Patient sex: M
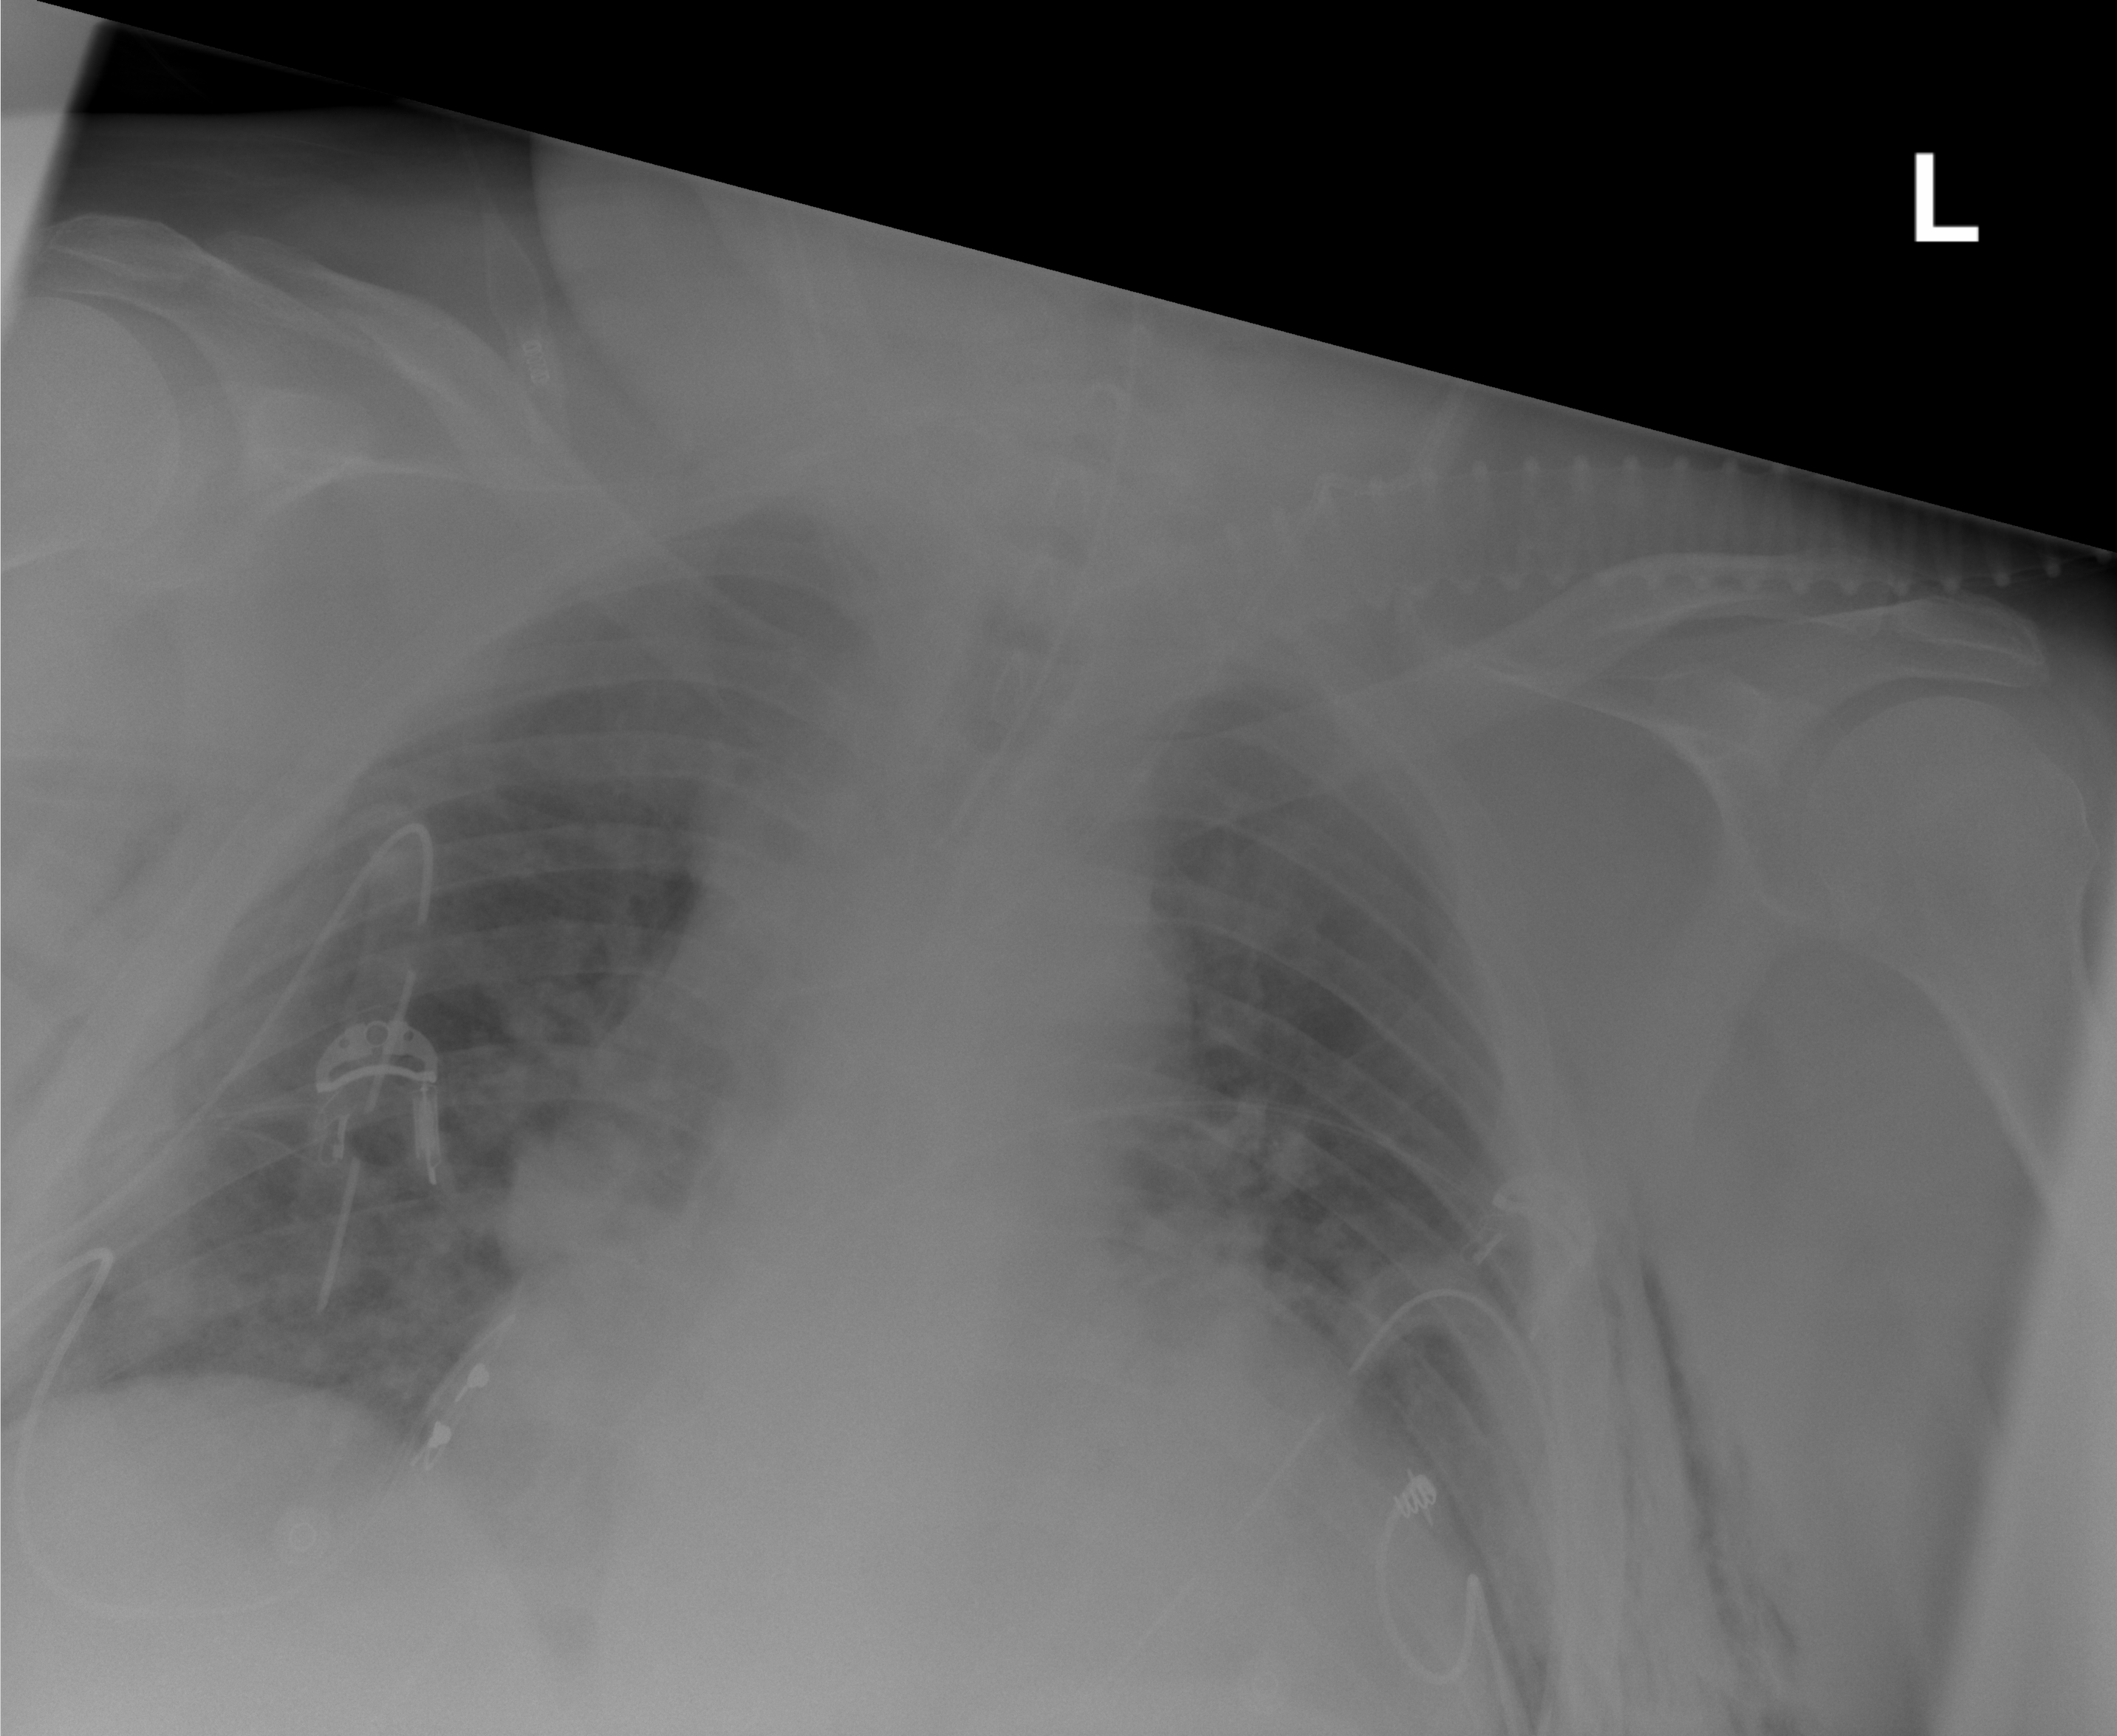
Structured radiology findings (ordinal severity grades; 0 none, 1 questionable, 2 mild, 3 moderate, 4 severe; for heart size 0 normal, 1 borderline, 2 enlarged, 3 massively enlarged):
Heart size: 2
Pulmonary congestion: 2
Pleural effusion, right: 0
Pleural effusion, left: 0
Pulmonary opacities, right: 0
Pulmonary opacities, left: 0
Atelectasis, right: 0
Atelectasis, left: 0